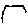
Label: hexagon